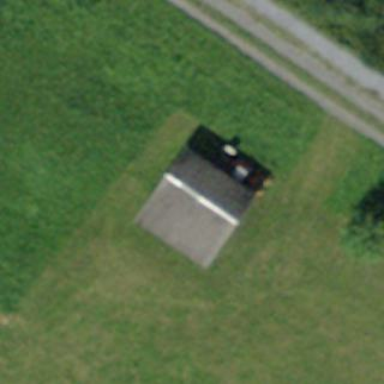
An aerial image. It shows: Barn.